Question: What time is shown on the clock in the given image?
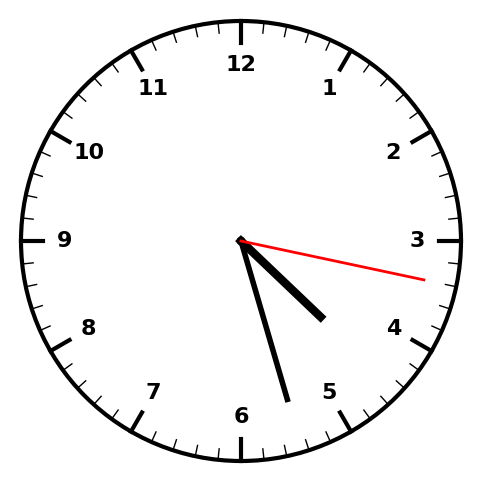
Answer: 04:27:17